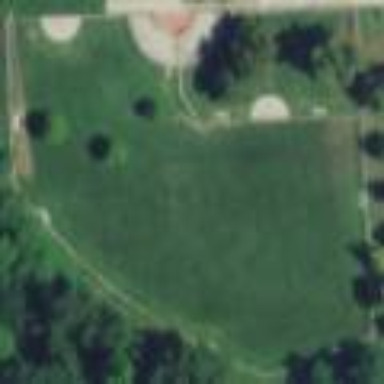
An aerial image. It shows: Dog park enclosed by chain link fence.